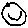
Label: smiley face